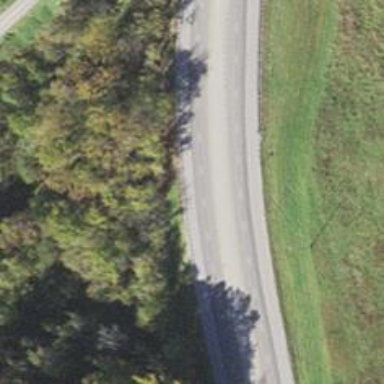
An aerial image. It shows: Trunk highway.